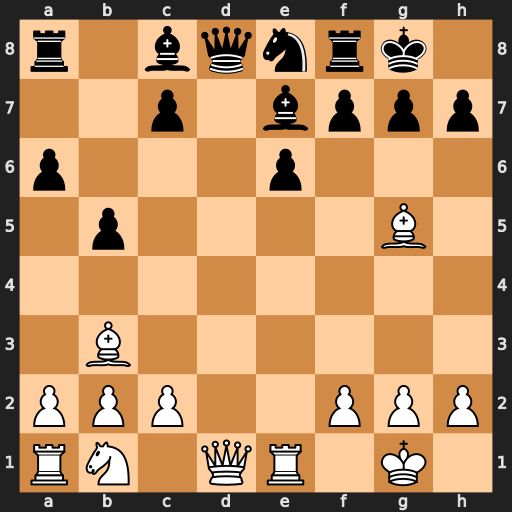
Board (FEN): r1bqnrk1/2p1bppp/p3p3/1p4B1/8/1B6/PPP2PPP/RN1QR1K1
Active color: w
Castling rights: -
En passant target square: -
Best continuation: Qxd8 Bxd8 Bxd8